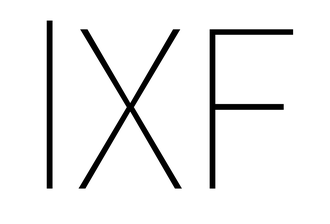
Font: Roboto_Condensed_Thin